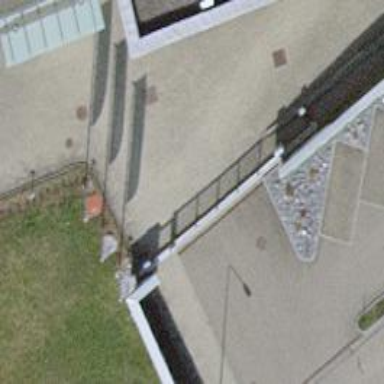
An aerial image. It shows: Gate.